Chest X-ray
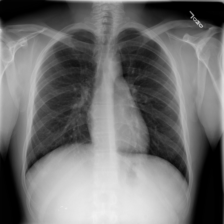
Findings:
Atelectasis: negative
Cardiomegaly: negative
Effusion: positive
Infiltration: positive
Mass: negative
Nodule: negative
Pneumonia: negative
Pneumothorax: negative
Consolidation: negative
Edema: negative
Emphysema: negative
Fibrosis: negative
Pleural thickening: negative
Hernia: negative